Question: I have a report which takes two dates as parameters. This is meant to be automated report, send regularly via subscription to certain users. Let's say I want dateTo to be today and date from to be today - days.. I can't figure out the format or formula that would do this in these fields... I am getting :
'''
One or more report parameters have an invalid parameter value.
'''

Thanks for any help!
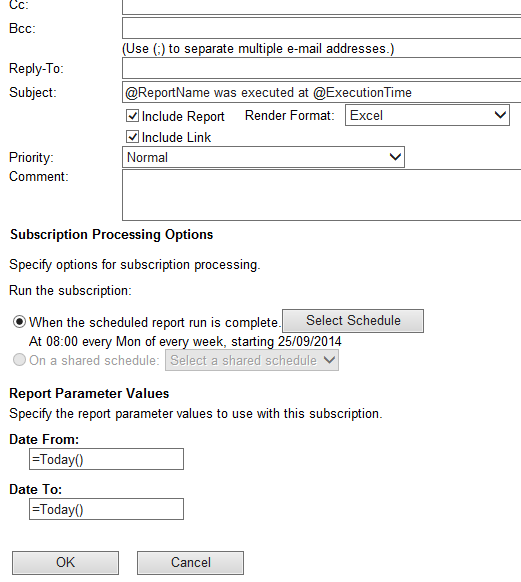
Answer: Make another parameter like @ReportPeriod, that accepts either "Daily", "Weekly" or "Monthly", and the subscription sets the value of that. Then hide the Date parameters and set them inside the report based on the ReportPeriod chosen.